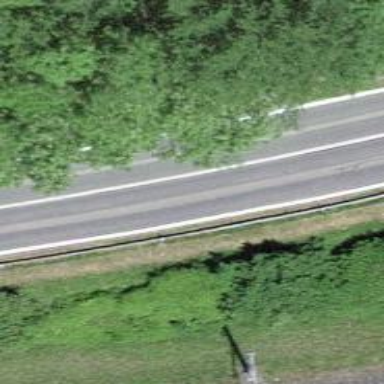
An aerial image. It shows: Primary road with asphalt surface.